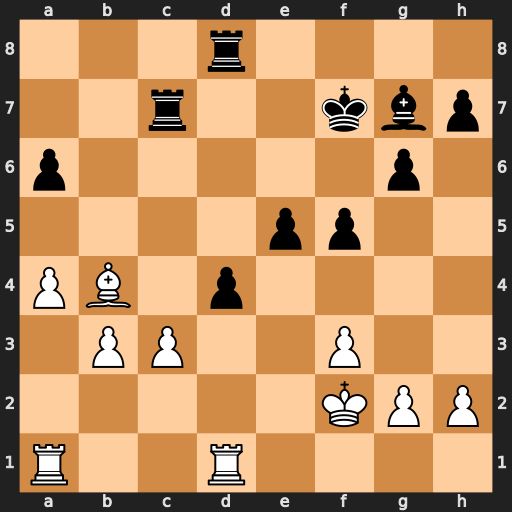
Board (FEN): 3r4/2r2kbp/p5p1/4pp2/PB1p4/1PP2P2/5KPP/R2R4
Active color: w
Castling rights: -
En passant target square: -
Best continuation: Ba5 Rdc8 Bxc7